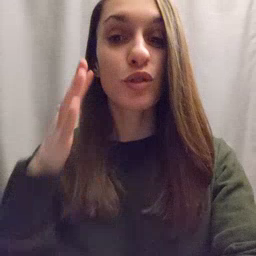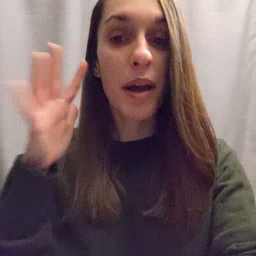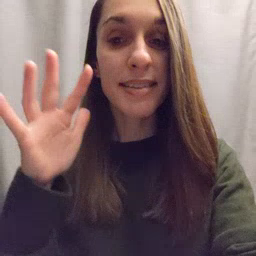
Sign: noisy